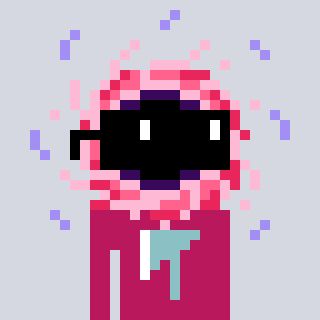
a pixel art character with square black sunglasses, a blackhole-shaped head and a darkpink-colored body on a cool background